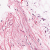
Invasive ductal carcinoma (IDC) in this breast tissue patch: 0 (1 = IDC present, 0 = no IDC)